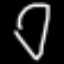
Label: diamond